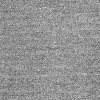
Atmospheric dust classification: dusty